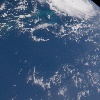
Label: water